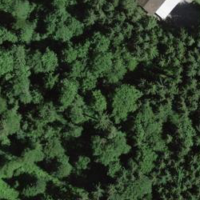
EUNIS habitat code: 41
Species observed at this site:
Impatiens parviflora